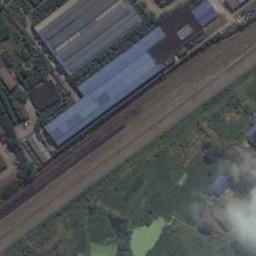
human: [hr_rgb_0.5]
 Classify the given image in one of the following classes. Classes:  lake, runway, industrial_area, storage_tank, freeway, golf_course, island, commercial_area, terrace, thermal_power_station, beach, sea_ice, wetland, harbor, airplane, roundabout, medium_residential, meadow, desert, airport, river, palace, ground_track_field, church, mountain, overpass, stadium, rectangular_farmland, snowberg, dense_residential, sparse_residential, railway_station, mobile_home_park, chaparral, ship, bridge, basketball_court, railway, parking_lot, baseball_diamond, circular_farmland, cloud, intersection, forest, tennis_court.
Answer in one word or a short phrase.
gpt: railway